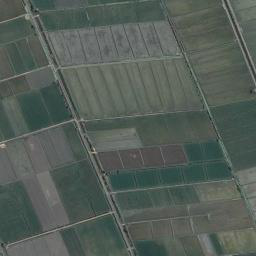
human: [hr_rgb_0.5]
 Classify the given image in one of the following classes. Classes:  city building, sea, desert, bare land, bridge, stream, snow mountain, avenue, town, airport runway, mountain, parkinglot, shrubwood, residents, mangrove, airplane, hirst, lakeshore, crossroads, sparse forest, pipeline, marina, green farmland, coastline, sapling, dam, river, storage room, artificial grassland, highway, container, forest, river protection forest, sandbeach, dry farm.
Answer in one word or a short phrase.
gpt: green farmland